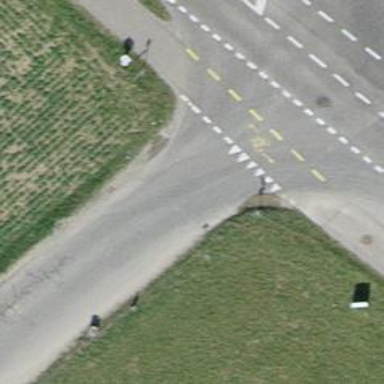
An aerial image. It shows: Road with "give way" sign.